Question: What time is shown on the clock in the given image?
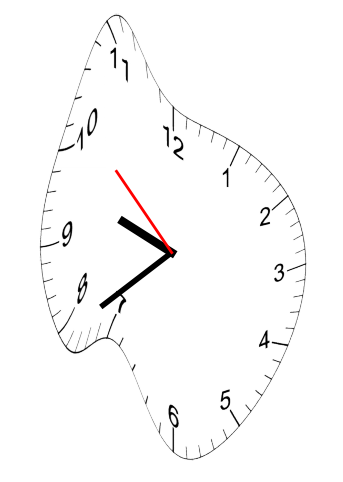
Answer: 09:38:52